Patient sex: M
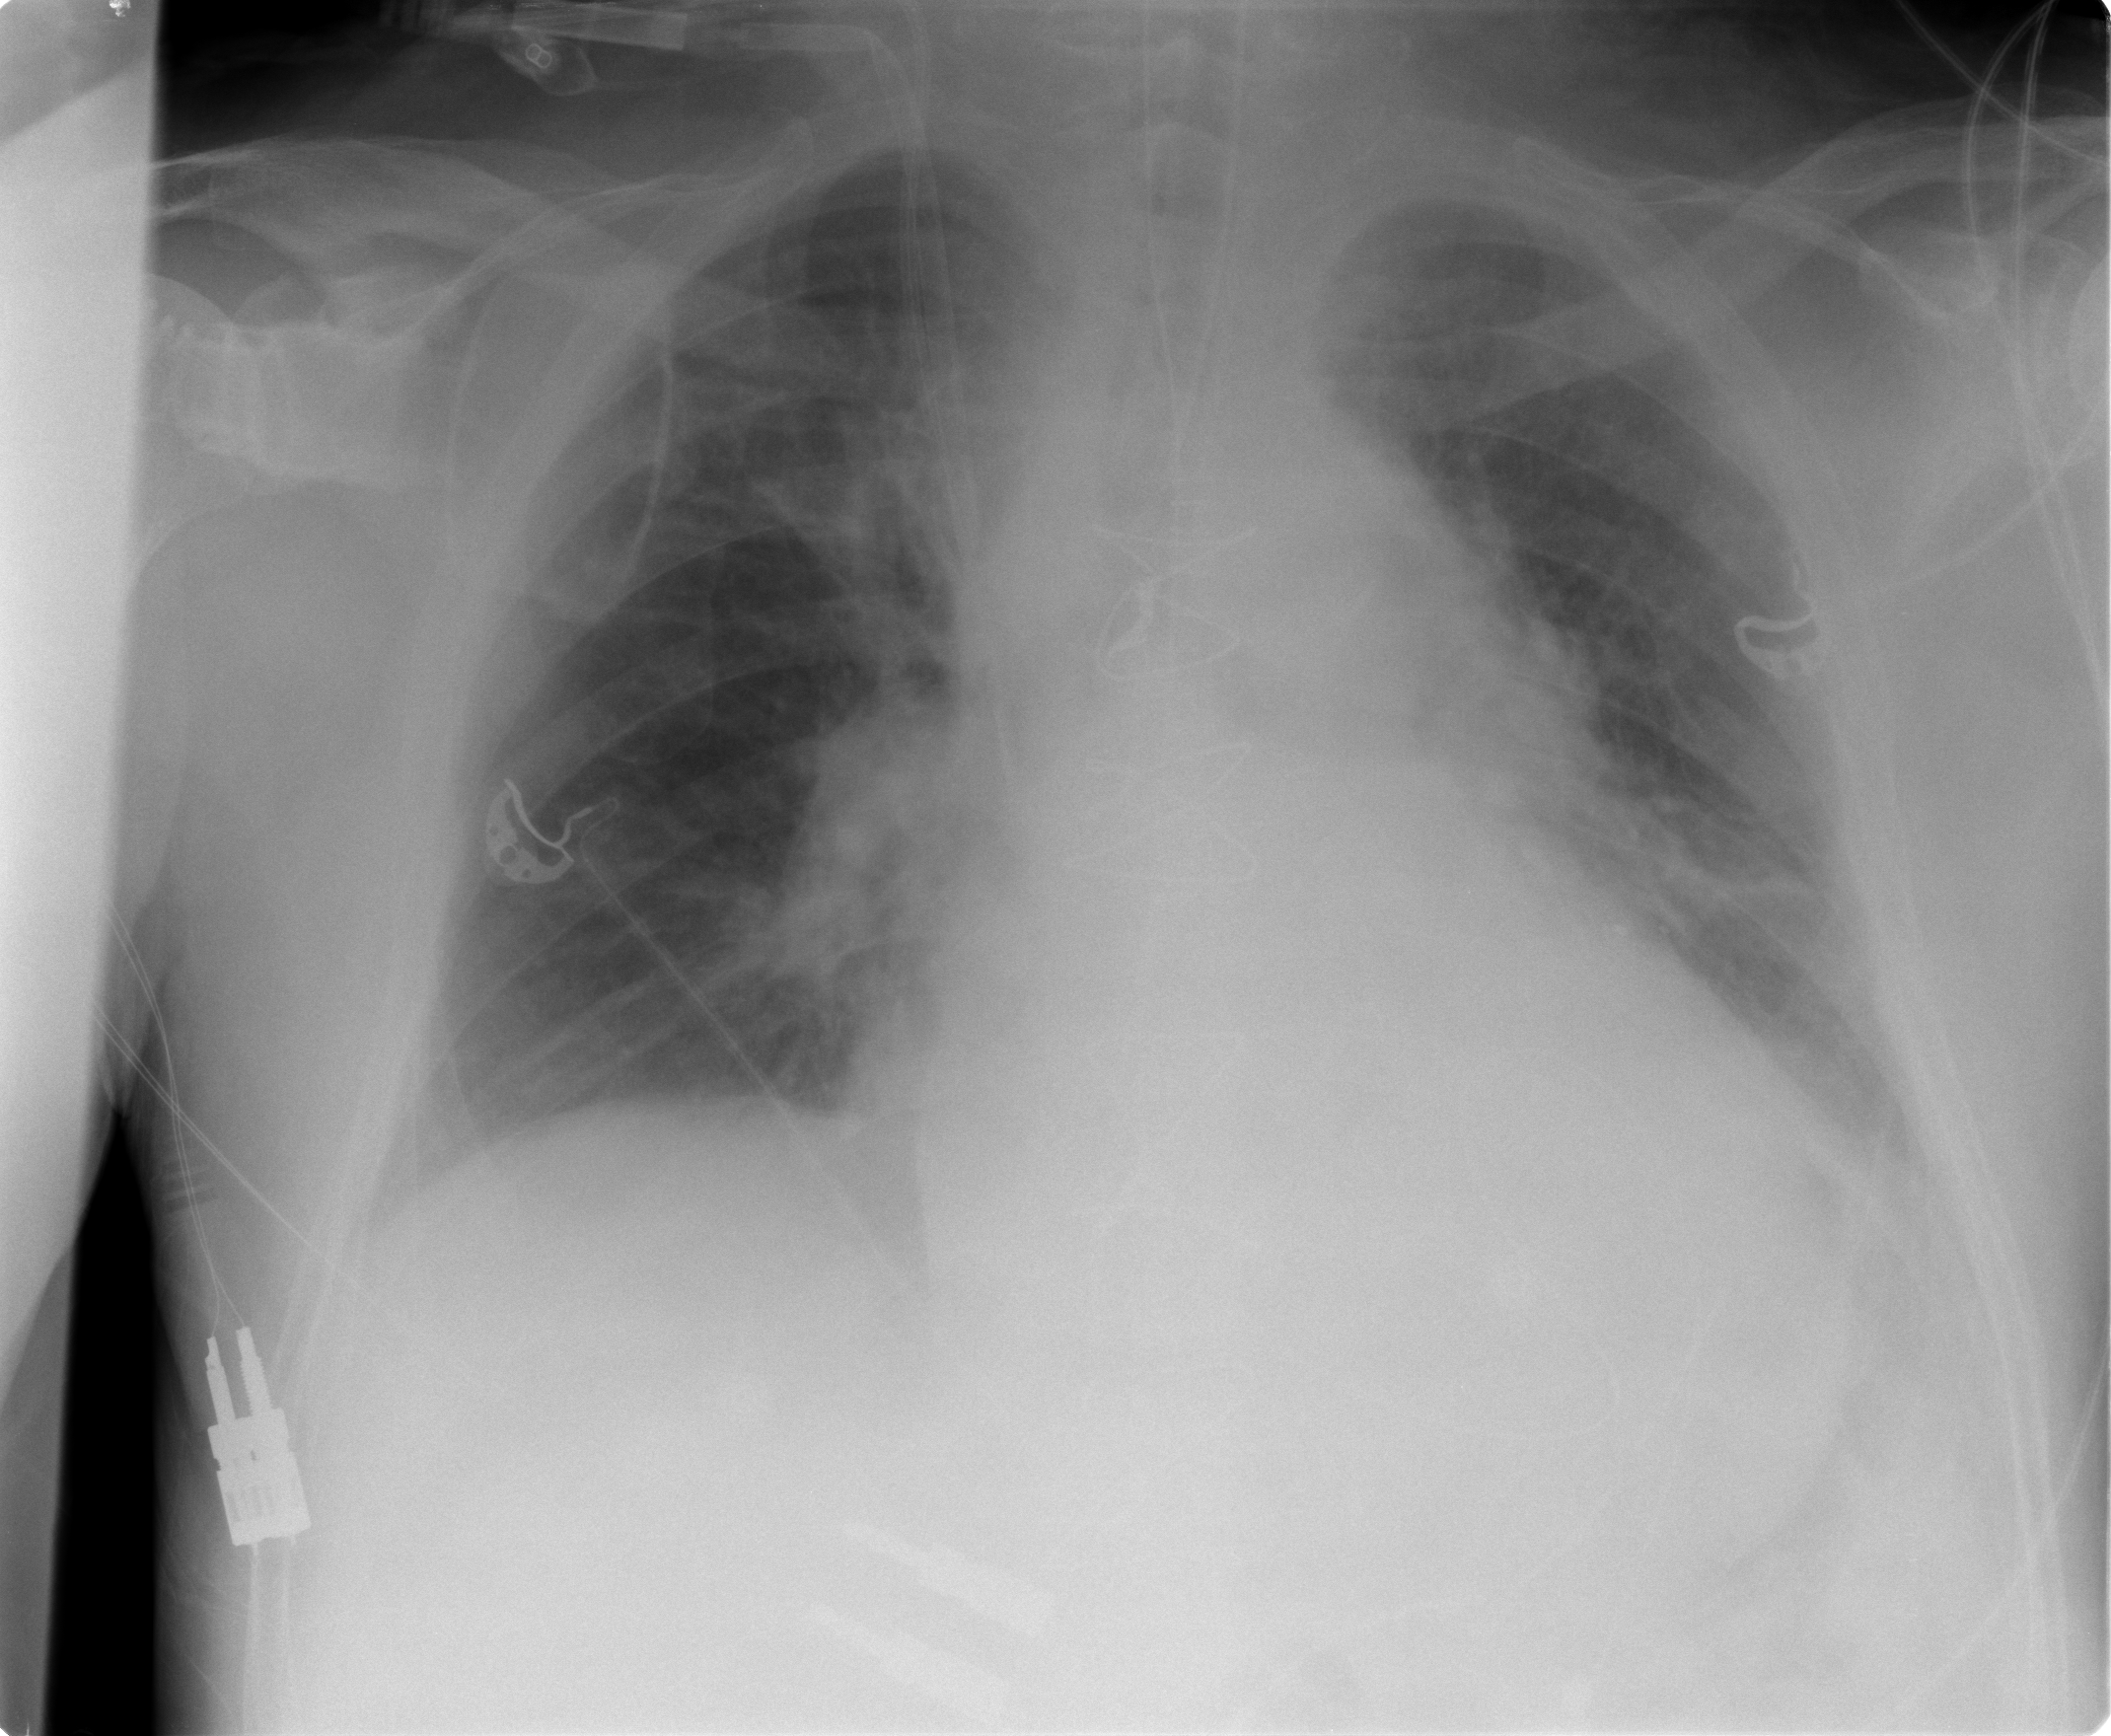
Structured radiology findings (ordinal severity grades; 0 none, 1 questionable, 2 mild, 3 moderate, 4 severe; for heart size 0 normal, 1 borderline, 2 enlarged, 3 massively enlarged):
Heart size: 2
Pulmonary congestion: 0
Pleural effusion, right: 0
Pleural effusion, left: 2
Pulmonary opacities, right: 0
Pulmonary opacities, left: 0
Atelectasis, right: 0
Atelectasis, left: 2